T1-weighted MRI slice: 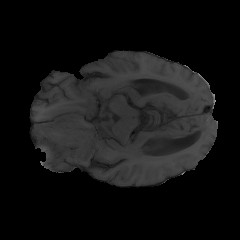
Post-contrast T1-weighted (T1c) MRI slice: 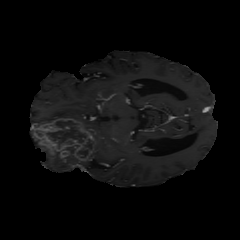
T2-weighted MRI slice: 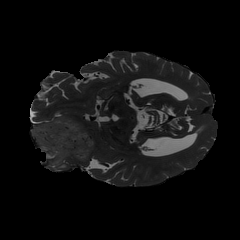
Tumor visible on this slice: yes